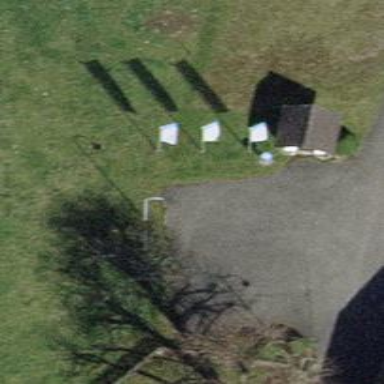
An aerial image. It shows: Flagpole which is man-made.